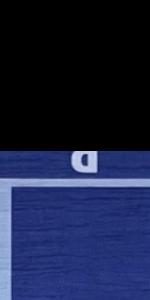
Label: Empty